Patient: sex F, age 32
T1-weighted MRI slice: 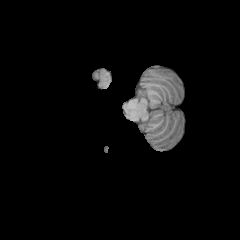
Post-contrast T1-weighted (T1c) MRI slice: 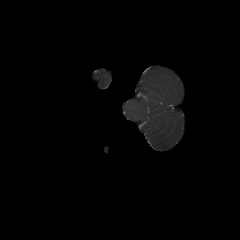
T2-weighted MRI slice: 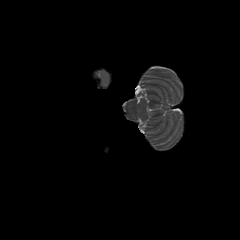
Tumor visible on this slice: no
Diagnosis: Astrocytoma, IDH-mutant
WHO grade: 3